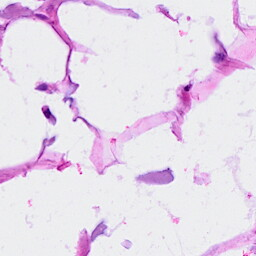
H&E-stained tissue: Breast